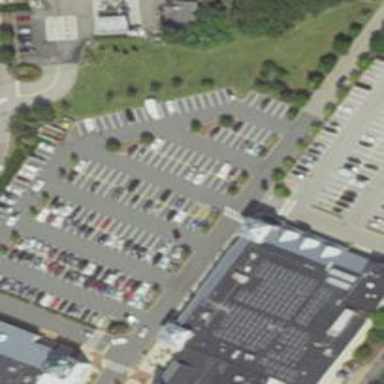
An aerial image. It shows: Parking space.